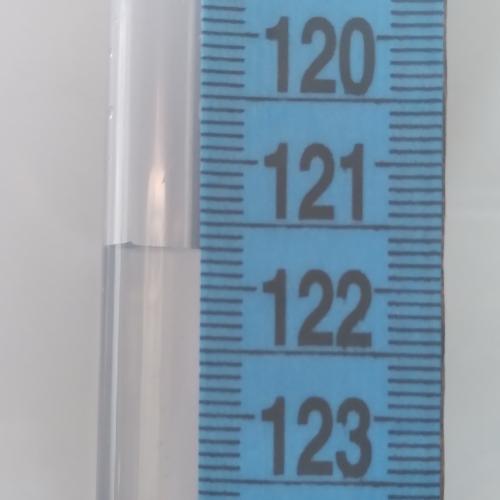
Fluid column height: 121.7 cm